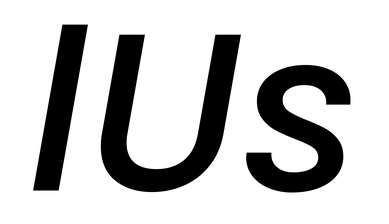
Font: Poppins-MediumItalic